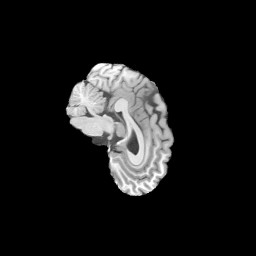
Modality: T1w
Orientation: sagittal